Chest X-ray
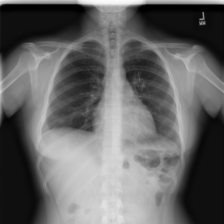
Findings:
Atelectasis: positive
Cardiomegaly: negative
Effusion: negative
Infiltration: negative
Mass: negative
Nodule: negative
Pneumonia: negative
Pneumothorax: negative
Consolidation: negative
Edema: negative
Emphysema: negative
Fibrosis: negative
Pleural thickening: negative
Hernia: negative